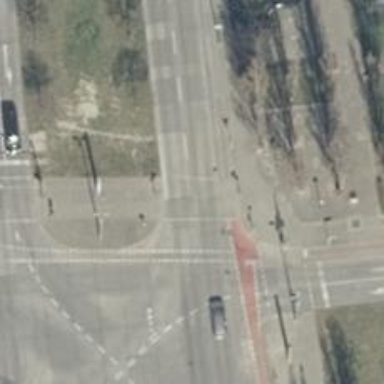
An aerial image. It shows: Road crossing with traffic signals.